Question: I have a simple user control like this:

And yes, it has nothing inside, the controls will be dynamically added inside the user control using below on control load event:
'''
List<Control> controlsNeed = getUserControls();
foreach(Control c in controlsNeed)
{
this.Controls.Add(c);
}
'''
The controls loaded correctly, but if there're many controls, there won't be enough space and scroll bars will be needed.
The problem is, the scroll bar isn't added to the control despite setting the below:
1. Setting AutoScroll to true in the user control
2. Try setting AutoSize to false and true
What settings / code should be added to add scrollbar to the control?
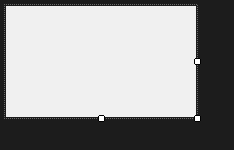
Answer: '''
List<Control> controlsNeed = getUserControls();
int PaddingTop = 10;
foreach (Control c in controlsNeed)
{
this.Controls.Add(c);
c.Location = new Point(0, c.Height + PaddingTop);
}
'''
Or you can inherit the Panle control to your user control that will work like a panel control
'''
public partial class MyControl : Panel
{
}
'''